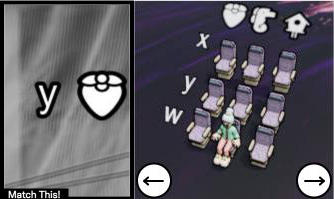
Task: seats
Answer: no